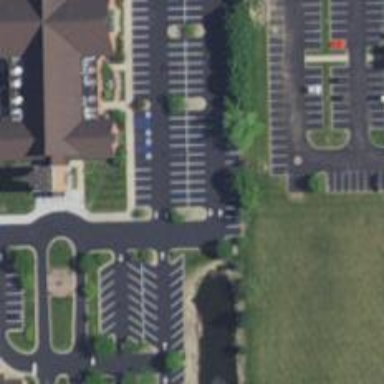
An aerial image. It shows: Parking space is available.